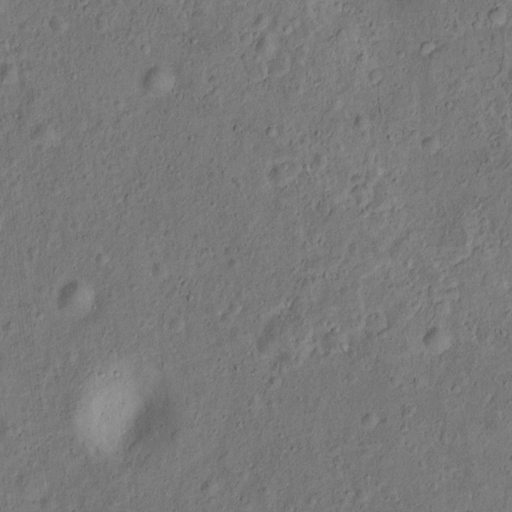
Objects detected: cone